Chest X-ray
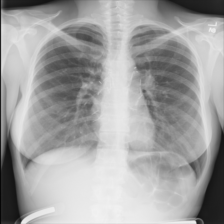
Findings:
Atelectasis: negative
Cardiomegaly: negative
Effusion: negative
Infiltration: negative
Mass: negative
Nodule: negative
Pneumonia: negative
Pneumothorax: negative
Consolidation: negative
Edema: negative
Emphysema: negative
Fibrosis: negative
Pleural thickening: negative
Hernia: negative